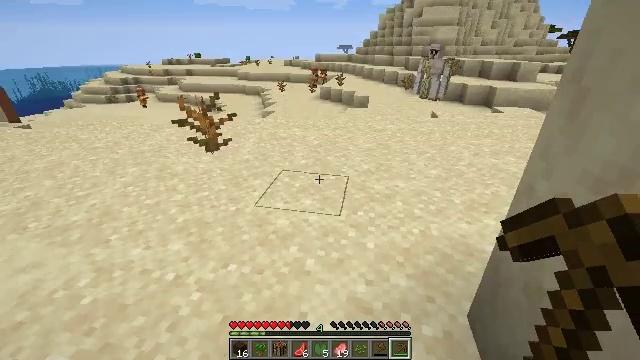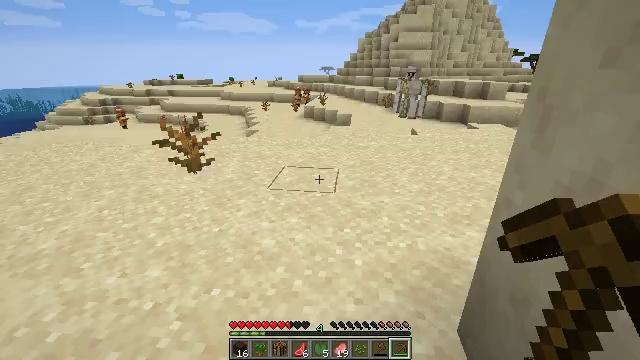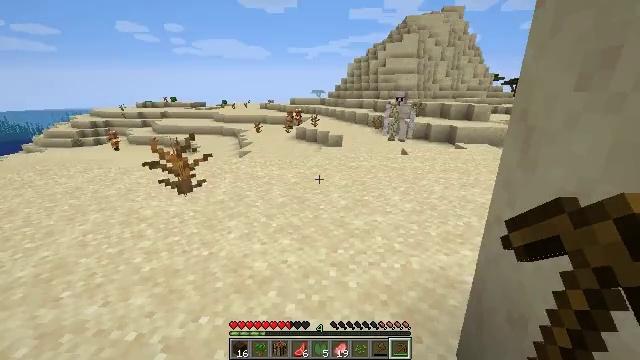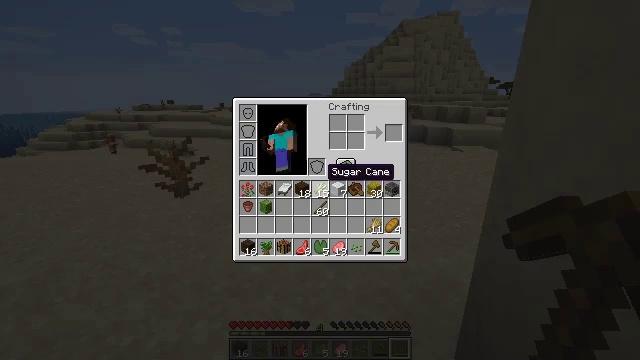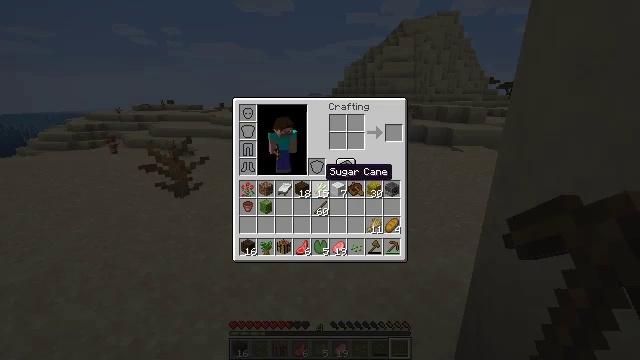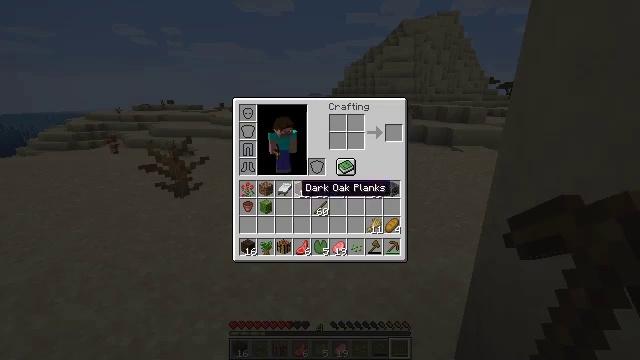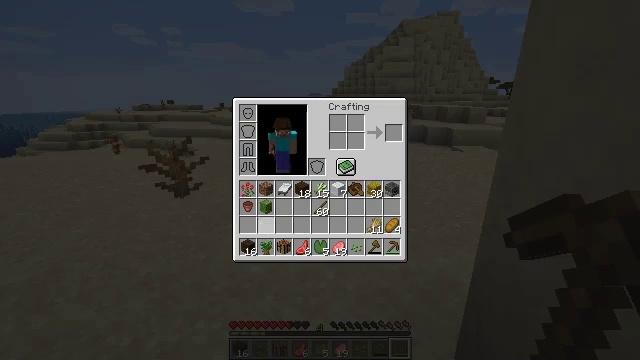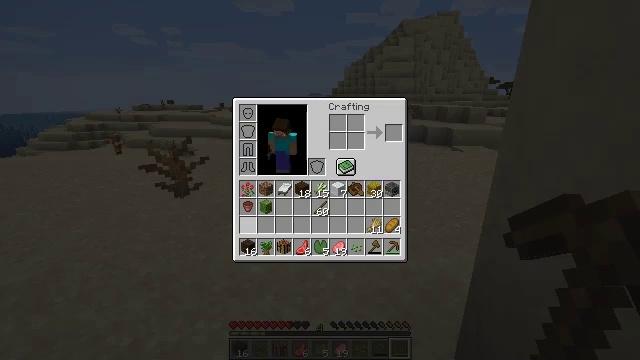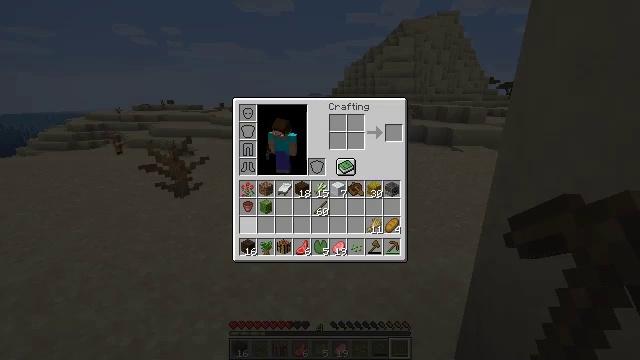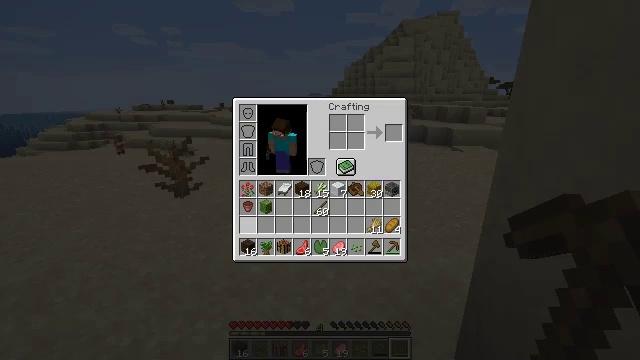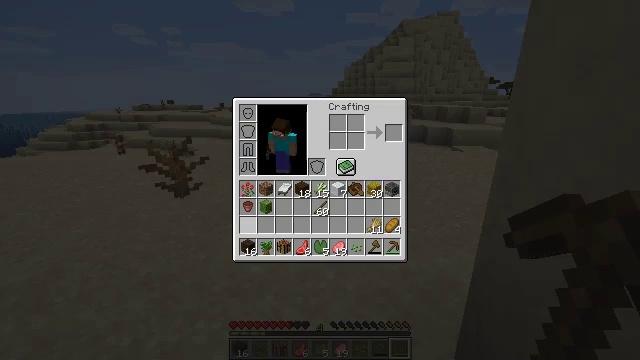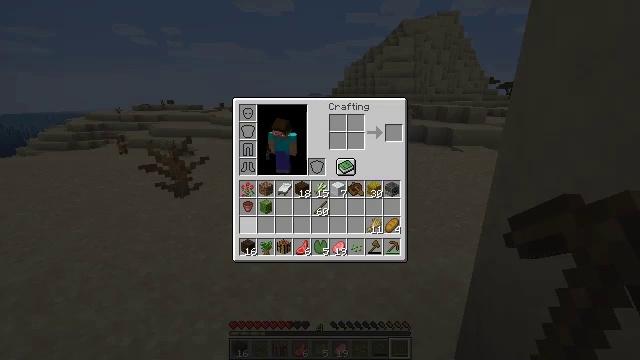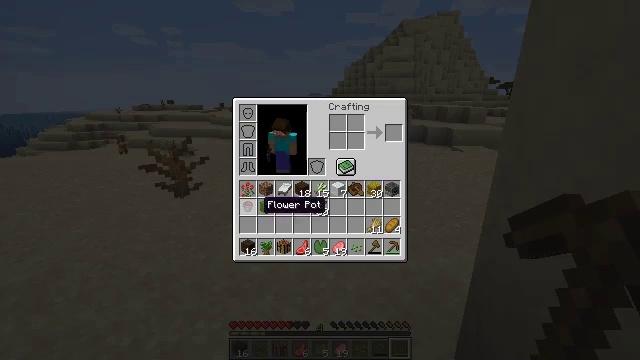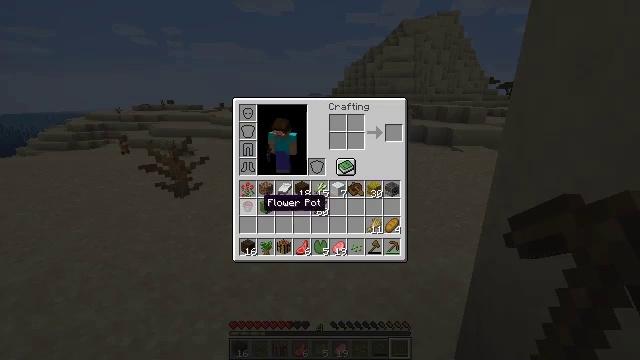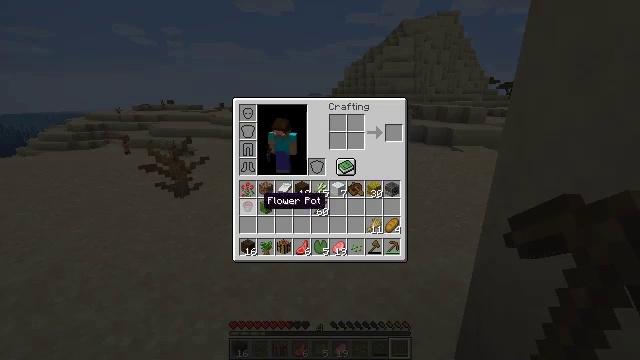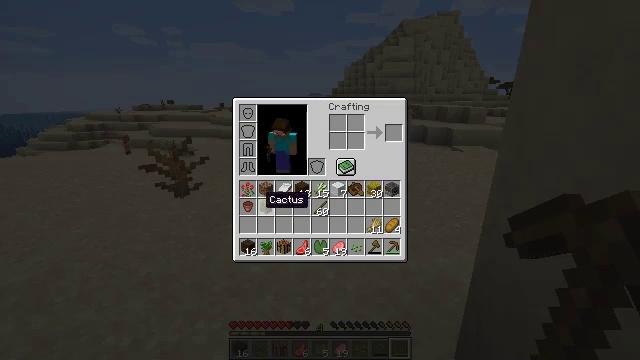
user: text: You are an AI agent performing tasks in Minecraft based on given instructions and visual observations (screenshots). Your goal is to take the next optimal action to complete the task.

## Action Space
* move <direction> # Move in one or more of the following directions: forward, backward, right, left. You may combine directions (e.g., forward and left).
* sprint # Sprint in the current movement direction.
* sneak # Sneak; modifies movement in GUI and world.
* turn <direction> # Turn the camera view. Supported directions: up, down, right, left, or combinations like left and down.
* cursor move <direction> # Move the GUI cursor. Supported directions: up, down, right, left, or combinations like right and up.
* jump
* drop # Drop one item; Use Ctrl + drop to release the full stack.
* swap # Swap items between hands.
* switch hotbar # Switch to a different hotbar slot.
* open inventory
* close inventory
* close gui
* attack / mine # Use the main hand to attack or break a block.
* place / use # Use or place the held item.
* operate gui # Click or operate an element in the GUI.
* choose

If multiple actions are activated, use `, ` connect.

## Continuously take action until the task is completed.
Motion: motion action
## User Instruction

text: Remove a cactus from the inventory.
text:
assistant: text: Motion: turn right and up
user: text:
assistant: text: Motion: turn right and up
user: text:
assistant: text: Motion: open inventory
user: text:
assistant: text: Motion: open inventory
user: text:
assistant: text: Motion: cursor move left and down, open inventory
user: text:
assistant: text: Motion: sprint, cursor move left and down
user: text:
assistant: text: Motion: sprint, cursor move left and down
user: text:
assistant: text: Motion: sprint
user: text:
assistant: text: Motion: sprint
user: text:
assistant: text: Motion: sprint
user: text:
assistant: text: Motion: sprint, cursor move up
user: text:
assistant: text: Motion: sprint
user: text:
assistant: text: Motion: sprint
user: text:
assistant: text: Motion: sprint
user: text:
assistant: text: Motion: sprint
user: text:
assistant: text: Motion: sprint
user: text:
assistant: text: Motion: sprint
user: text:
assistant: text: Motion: sprint, drop
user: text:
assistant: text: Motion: sprint, drop
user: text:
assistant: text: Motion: sprint, drop
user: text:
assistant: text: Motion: sprint
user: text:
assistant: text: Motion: sprint
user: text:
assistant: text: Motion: sprint